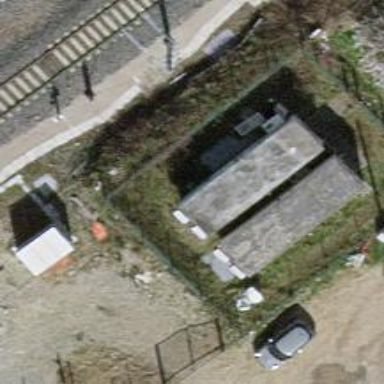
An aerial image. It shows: Service building with flat roof.